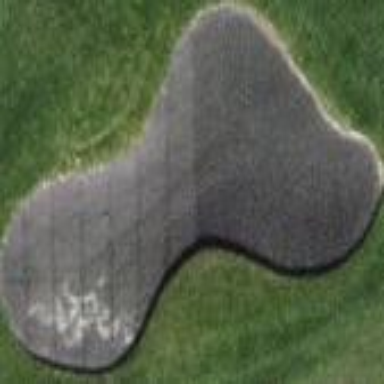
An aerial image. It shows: Golf bunker filled with sandy terrain.